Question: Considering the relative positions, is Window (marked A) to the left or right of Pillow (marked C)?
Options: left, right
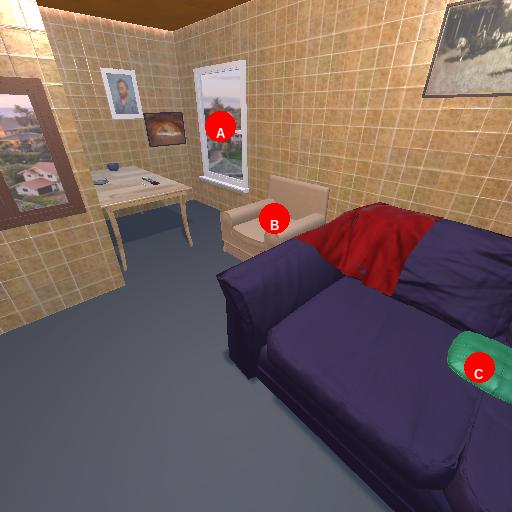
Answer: left